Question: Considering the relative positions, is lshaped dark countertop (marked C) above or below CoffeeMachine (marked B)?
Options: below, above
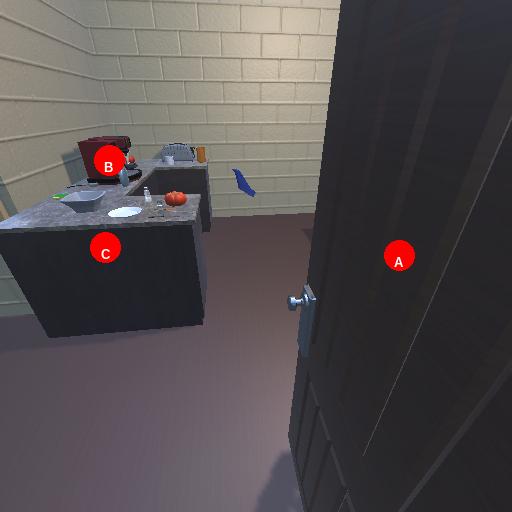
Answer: below